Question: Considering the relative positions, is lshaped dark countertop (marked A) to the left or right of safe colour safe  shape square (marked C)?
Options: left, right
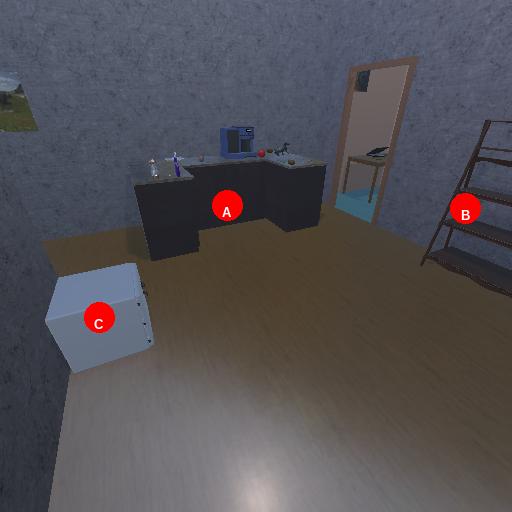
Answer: left